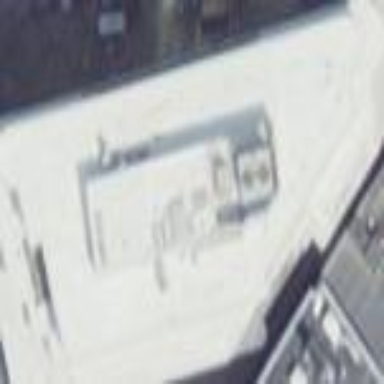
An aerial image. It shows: Part of building is shown in the image.